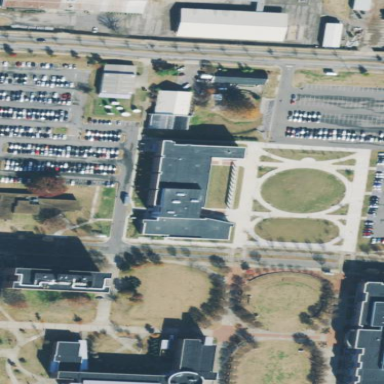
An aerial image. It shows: View of university building.